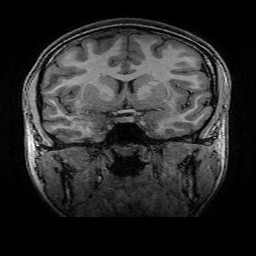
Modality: T1w
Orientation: sagittal
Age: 20
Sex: female
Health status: healthy
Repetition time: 2.53 s
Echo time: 0.0034 s